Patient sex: M
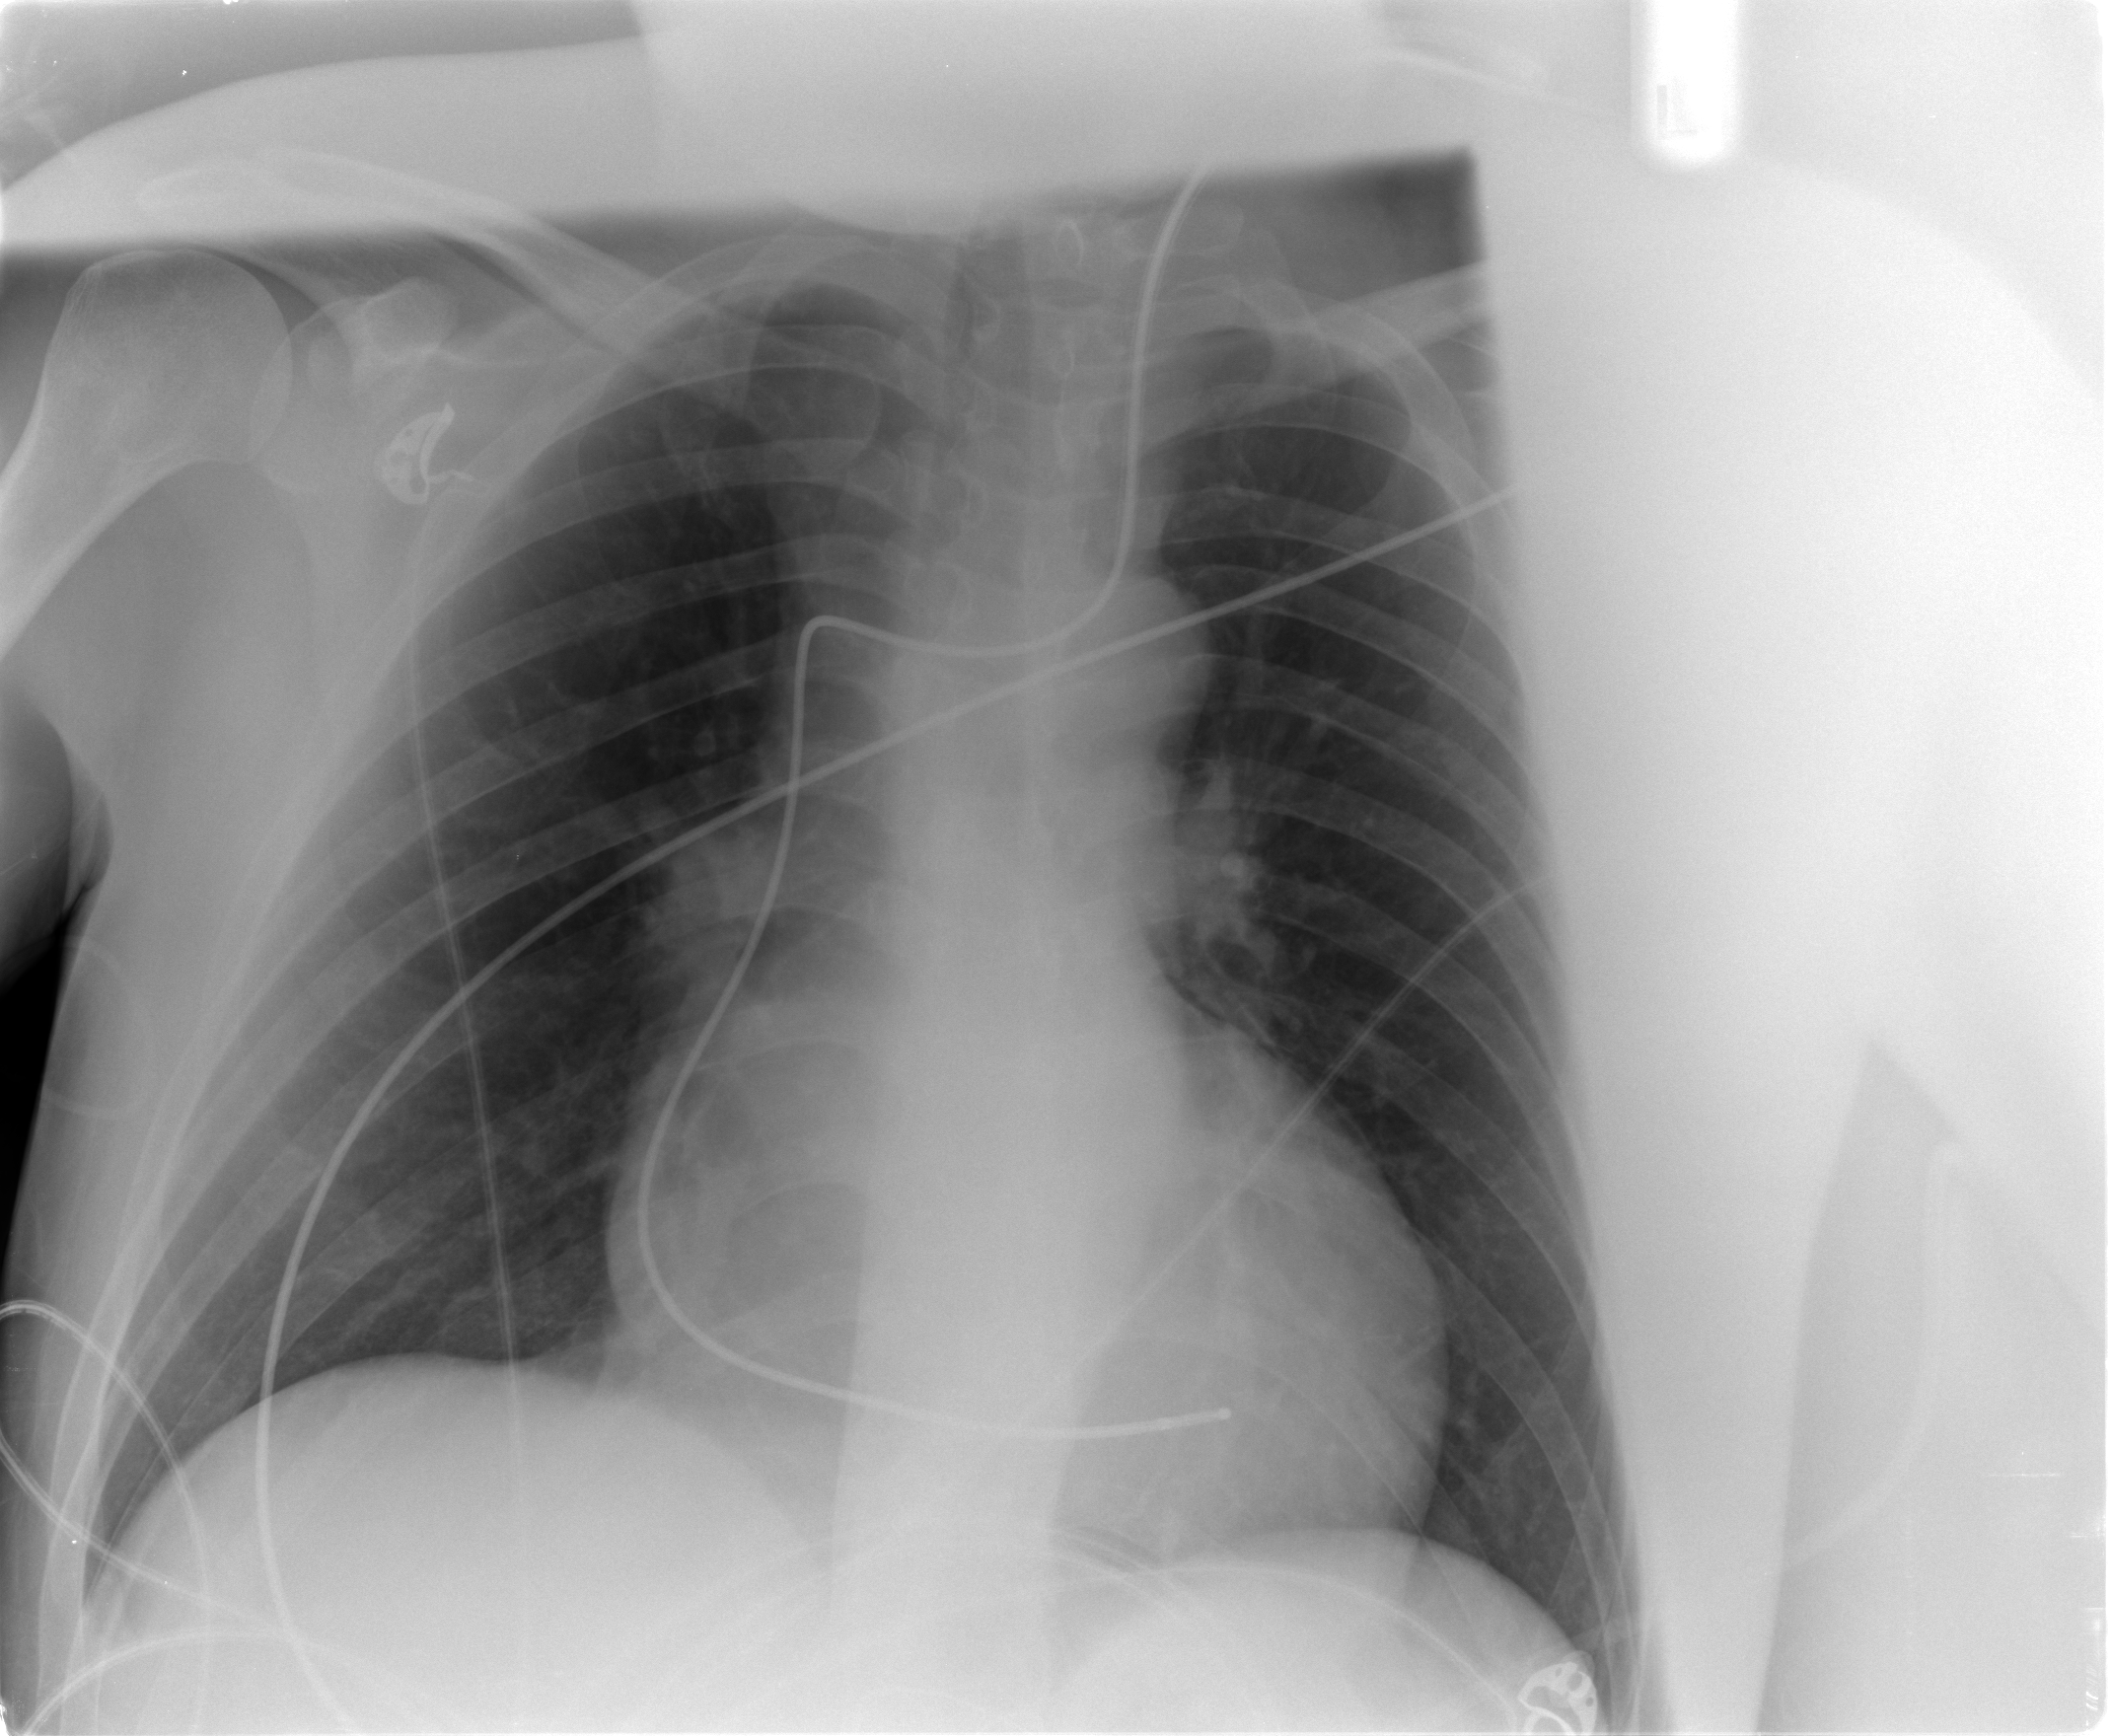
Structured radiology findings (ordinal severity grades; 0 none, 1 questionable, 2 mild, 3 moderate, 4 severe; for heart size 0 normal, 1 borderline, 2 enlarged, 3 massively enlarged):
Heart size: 2
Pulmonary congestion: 1
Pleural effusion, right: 0
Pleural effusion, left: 0
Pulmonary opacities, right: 0
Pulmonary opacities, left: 0
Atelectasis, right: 0
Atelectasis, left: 0